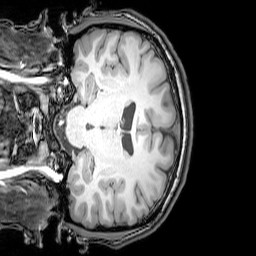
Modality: T1w
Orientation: coronal
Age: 25
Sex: male
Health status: healthy
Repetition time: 0.081 s
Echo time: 0.037 s